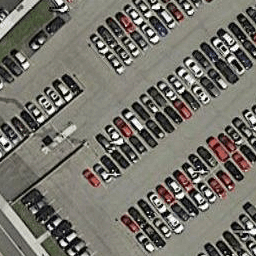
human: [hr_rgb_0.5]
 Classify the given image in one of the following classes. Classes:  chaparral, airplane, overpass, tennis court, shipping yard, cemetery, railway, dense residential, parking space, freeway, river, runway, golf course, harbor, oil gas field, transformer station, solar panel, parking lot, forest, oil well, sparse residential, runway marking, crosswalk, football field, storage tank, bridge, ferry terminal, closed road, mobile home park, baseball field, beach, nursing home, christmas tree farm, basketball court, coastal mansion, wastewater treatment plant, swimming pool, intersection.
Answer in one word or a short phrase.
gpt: parking lot